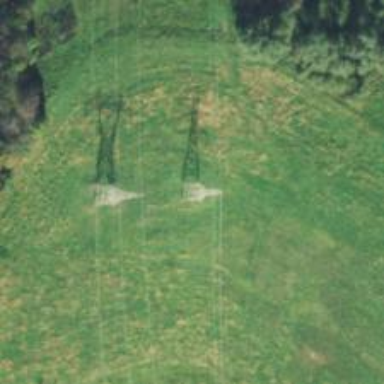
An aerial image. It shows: Lattice structure tower.